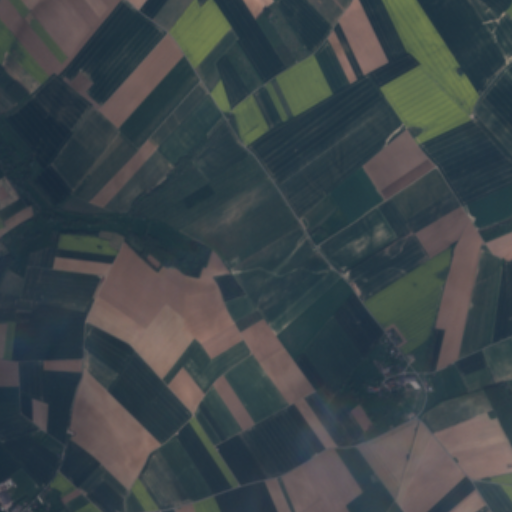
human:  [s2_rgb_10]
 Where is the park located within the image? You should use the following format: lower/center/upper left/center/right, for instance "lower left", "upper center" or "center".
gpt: The park is located in the lower left of the image.
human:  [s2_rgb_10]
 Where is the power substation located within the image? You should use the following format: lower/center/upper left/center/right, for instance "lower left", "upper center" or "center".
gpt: The power substation is located in the lower right of the image.
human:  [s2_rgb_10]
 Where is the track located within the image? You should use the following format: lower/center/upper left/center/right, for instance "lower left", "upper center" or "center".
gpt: The track is located in the lower right of the image.
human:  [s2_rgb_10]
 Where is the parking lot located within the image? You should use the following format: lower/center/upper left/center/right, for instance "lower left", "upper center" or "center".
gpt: There is no parking lot in the image.